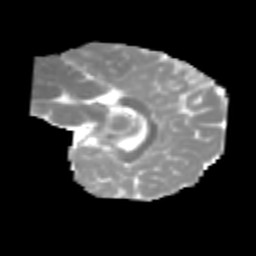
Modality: MD
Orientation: sagittal
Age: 6
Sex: female
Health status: healthy